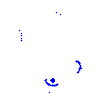
Particle: kaon